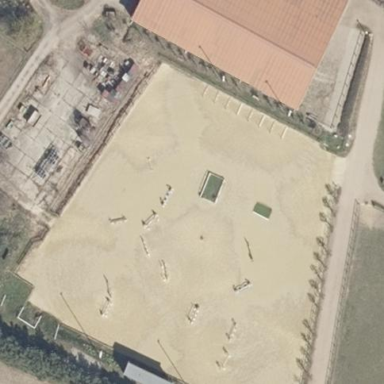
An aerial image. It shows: Equestrian pitch for leisure land activities.